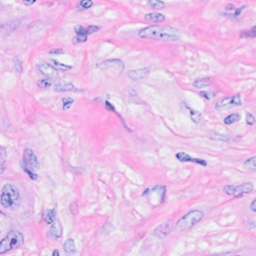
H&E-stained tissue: Breast